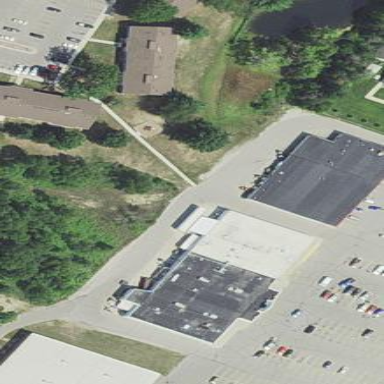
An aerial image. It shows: Supermarket building.